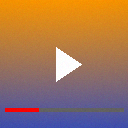
Screen state: on